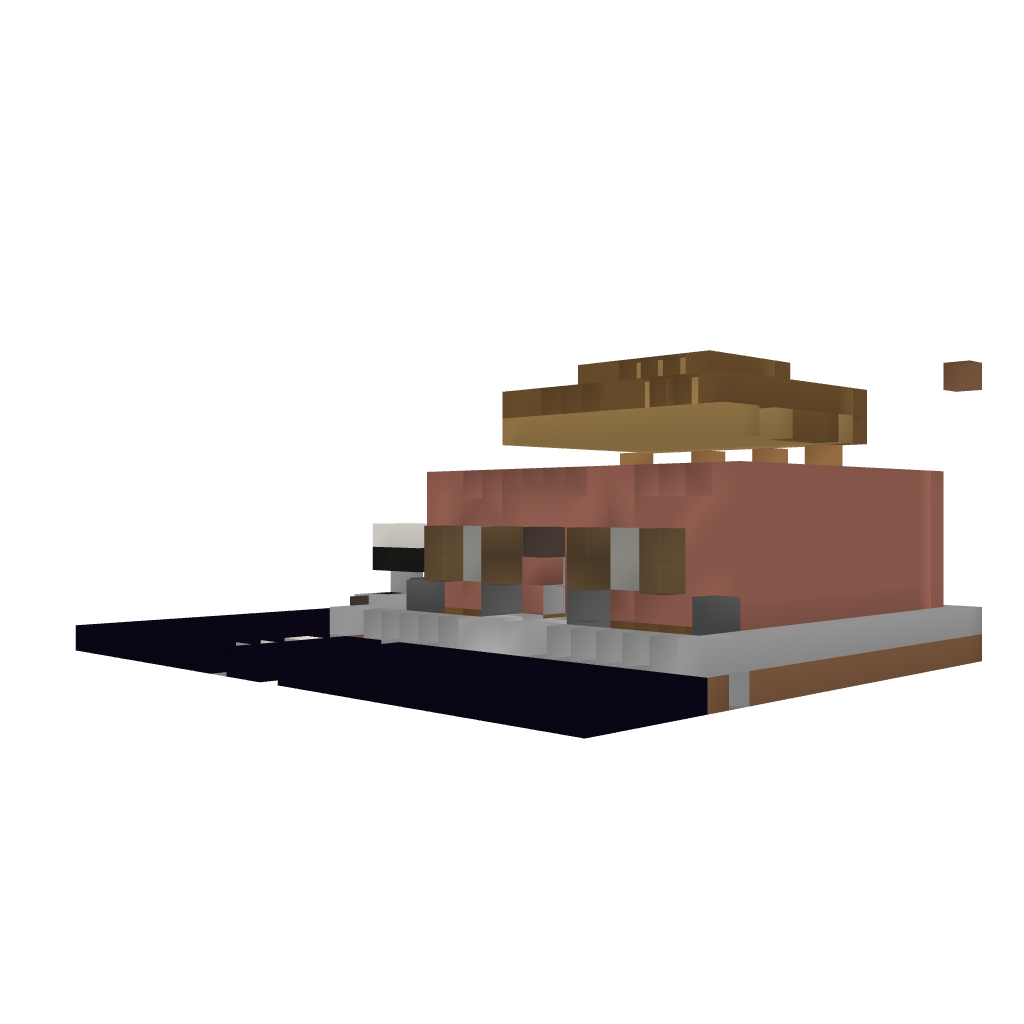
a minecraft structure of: Post Office